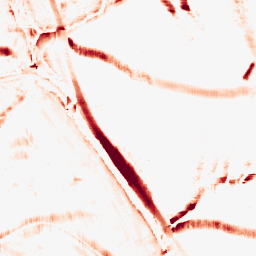
Category: morphological
Decomposition family: morphological_square
Decomposition parameters: operation: opening
size: 15
Upsampling method: sinc_hamming
Upsampling parameters: scale: 4
kernel_size: 8
Upsampling scale: 4